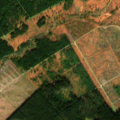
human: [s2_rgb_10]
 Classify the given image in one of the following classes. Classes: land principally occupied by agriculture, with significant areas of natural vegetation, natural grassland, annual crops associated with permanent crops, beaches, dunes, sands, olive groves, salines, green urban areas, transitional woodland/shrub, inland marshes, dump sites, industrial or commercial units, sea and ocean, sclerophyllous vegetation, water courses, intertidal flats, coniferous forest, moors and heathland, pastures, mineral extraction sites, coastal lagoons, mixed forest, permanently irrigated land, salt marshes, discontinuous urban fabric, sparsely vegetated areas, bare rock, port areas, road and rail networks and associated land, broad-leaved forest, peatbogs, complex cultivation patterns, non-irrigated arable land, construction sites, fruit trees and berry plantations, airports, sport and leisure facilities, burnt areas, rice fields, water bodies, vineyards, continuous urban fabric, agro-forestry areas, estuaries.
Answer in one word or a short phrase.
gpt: coniferous forest, transitional woodland/shrub